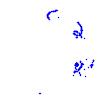
Particle: kaon